Question: Several special characters (⬇️, for example) when being used in labels, etc are replaced with images automatically.
Where can I find the complete list of such replacements?
Thanks in advance
I know that I can simply copy-paste a lot of special characters to define what are the magic ones but I am interesting whether this magic is documented anywhere?
---
'''
UILabel *lbl = [[[UILabel alloc] initWithFrame:CGRectMake(50, 200, 220, 25)] autorelease];
lbl.text = @"Did you see that? ⬇️";
[self.view addSubview:lbl];
'''

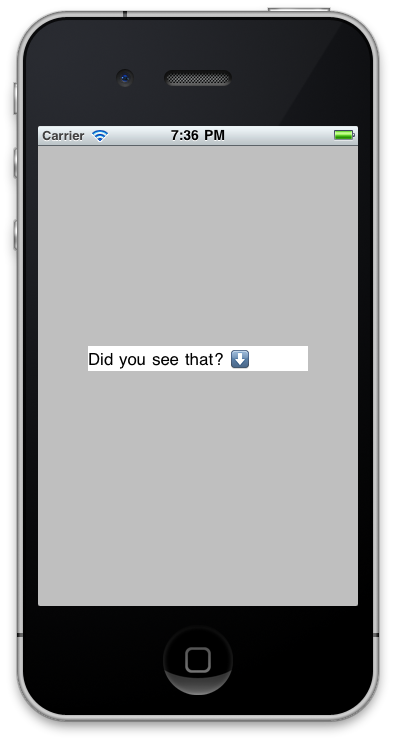
Answer: As far as I can tell, the "image" is actually an emoji icon. The iphone uses softbanks emoji encoding ranges, so here is the <URL> icons and their respective codes.
Also see <URL> on how to put those charcodes into use.